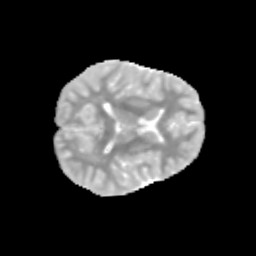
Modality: MD
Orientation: axial
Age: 9
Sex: male
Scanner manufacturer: siemens
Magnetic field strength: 3 T
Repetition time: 3.8 s
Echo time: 0.07 s